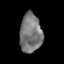
Tissue: prostate
Cell type: Epithelial cells
Senescence score: 0.3262
Nuclear area (px): 843
Mean DAPI intensity: 119.467